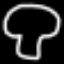
Label: mushroom